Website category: phone
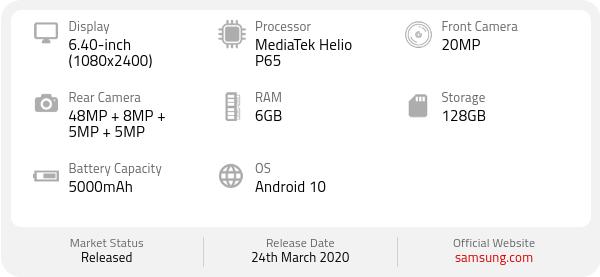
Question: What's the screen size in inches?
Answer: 6.40-inch

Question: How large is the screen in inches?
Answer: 6.40-inch

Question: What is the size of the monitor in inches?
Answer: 6.40-inch

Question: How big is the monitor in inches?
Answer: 6.40-inch

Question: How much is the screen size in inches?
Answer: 6.40-inch

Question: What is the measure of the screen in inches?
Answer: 6.40-inch

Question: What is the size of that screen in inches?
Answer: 6.40-inch

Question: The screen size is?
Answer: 6.40-inch

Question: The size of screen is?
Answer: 6.40-inch

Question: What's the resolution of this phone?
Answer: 1080x2400

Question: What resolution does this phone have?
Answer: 1080x2400

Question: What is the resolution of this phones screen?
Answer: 1080x2400

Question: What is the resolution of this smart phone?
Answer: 1080x2400

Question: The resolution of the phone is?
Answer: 1080x2400

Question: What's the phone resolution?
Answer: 1080x2400

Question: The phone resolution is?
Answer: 1080x2400

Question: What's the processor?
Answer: MediaTek Helio P65

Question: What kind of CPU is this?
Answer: MediaTek Helio P65

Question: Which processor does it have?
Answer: MediaTek Helio P65

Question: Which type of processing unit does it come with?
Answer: MediaTek Helio P65

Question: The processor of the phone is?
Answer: MediaTek Helio P65

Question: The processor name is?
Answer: MediaTek Helio P65

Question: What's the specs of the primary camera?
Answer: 48MP + 8MP + 5MP + 5MP

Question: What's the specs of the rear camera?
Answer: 48MP + 8MP + 5MP + 5MP

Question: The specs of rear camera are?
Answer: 48MP + 8MP + 5MP + 5MP

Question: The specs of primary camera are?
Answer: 48MP + 8MP + 5MP + 5MP

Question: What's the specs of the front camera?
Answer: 20MP

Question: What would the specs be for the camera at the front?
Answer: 20MP

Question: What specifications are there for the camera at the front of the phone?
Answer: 20MP

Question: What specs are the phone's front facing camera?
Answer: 20MP

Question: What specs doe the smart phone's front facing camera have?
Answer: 20MP

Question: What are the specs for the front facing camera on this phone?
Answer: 20MP

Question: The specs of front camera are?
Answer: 20MP

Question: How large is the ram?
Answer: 6GB

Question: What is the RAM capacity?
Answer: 6GB

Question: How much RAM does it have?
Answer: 6GB

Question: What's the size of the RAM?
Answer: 6GB

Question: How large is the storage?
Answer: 128GB

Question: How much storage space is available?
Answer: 128GB

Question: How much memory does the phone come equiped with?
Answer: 128GB

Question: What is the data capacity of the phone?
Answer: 128GB

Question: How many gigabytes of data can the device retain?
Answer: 128GB

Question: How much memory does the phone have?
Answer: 128GB

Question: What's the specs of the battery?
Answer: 5000mAh

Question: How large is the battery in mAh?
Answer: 5000mAh

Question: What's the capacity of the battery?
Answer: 5000mAh

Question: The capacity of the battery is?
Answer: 5000mAh

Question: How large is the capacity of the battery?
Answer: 5000mAh

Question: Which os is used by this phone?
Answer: Android 10

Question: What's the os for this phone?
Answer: Android 10

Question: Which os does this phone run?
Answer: Android 10

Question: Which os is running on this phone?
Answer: Android 10

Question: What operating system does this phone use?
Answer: Android 10

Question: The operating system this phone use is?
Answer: Android 10

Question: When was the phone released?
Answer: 24th March 2020

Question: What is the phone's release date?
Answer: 24th March 2020

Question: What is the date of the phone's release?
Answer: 24th March 2020

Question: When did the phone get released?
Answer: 24th March 2020

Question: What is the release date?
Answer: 24th March 2020

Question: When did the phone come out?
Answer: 24th March 2020

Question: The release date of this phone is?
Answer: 24th March 2020

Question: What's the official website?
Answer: samsung.com

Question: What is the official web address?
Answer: samsung.com

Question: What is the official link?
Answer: samsung.com